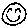
Label: smiley face